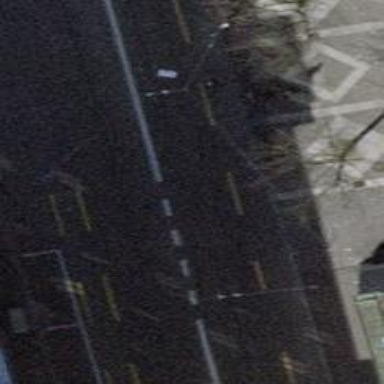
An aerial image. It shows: Primary highway with separate asphalt sidewalk. There is lane for cyclists on the left and trolley wires are present.